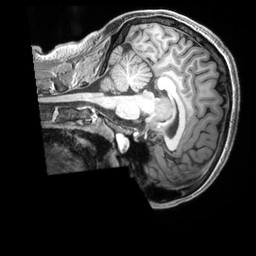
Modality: T1w
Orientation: sagittal
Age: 23
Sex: male
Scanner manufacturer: siemens
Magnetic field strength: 3 T
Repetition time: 2.3 s
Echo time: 0.00298 s